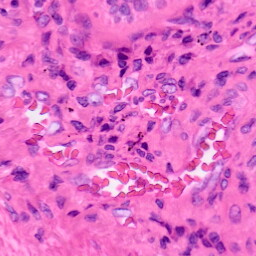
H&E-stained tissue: Lung